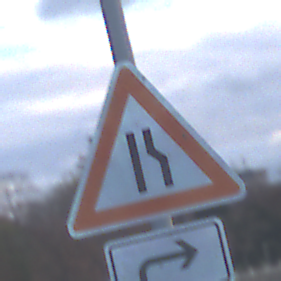
Verkehrszeichen: EinseitigVerengteFahrbahnRechts
Zusatzzeichen unten: RichtungsangabeDurchPfeile5
Umgebung: Outdoor, Suburban
Tageszeit: SunriseSunset
Wetter: PartlyCloudy
Licht: Natural
Jahreszeit: NotSpecified
Kontrast: LowContrast